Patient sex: M
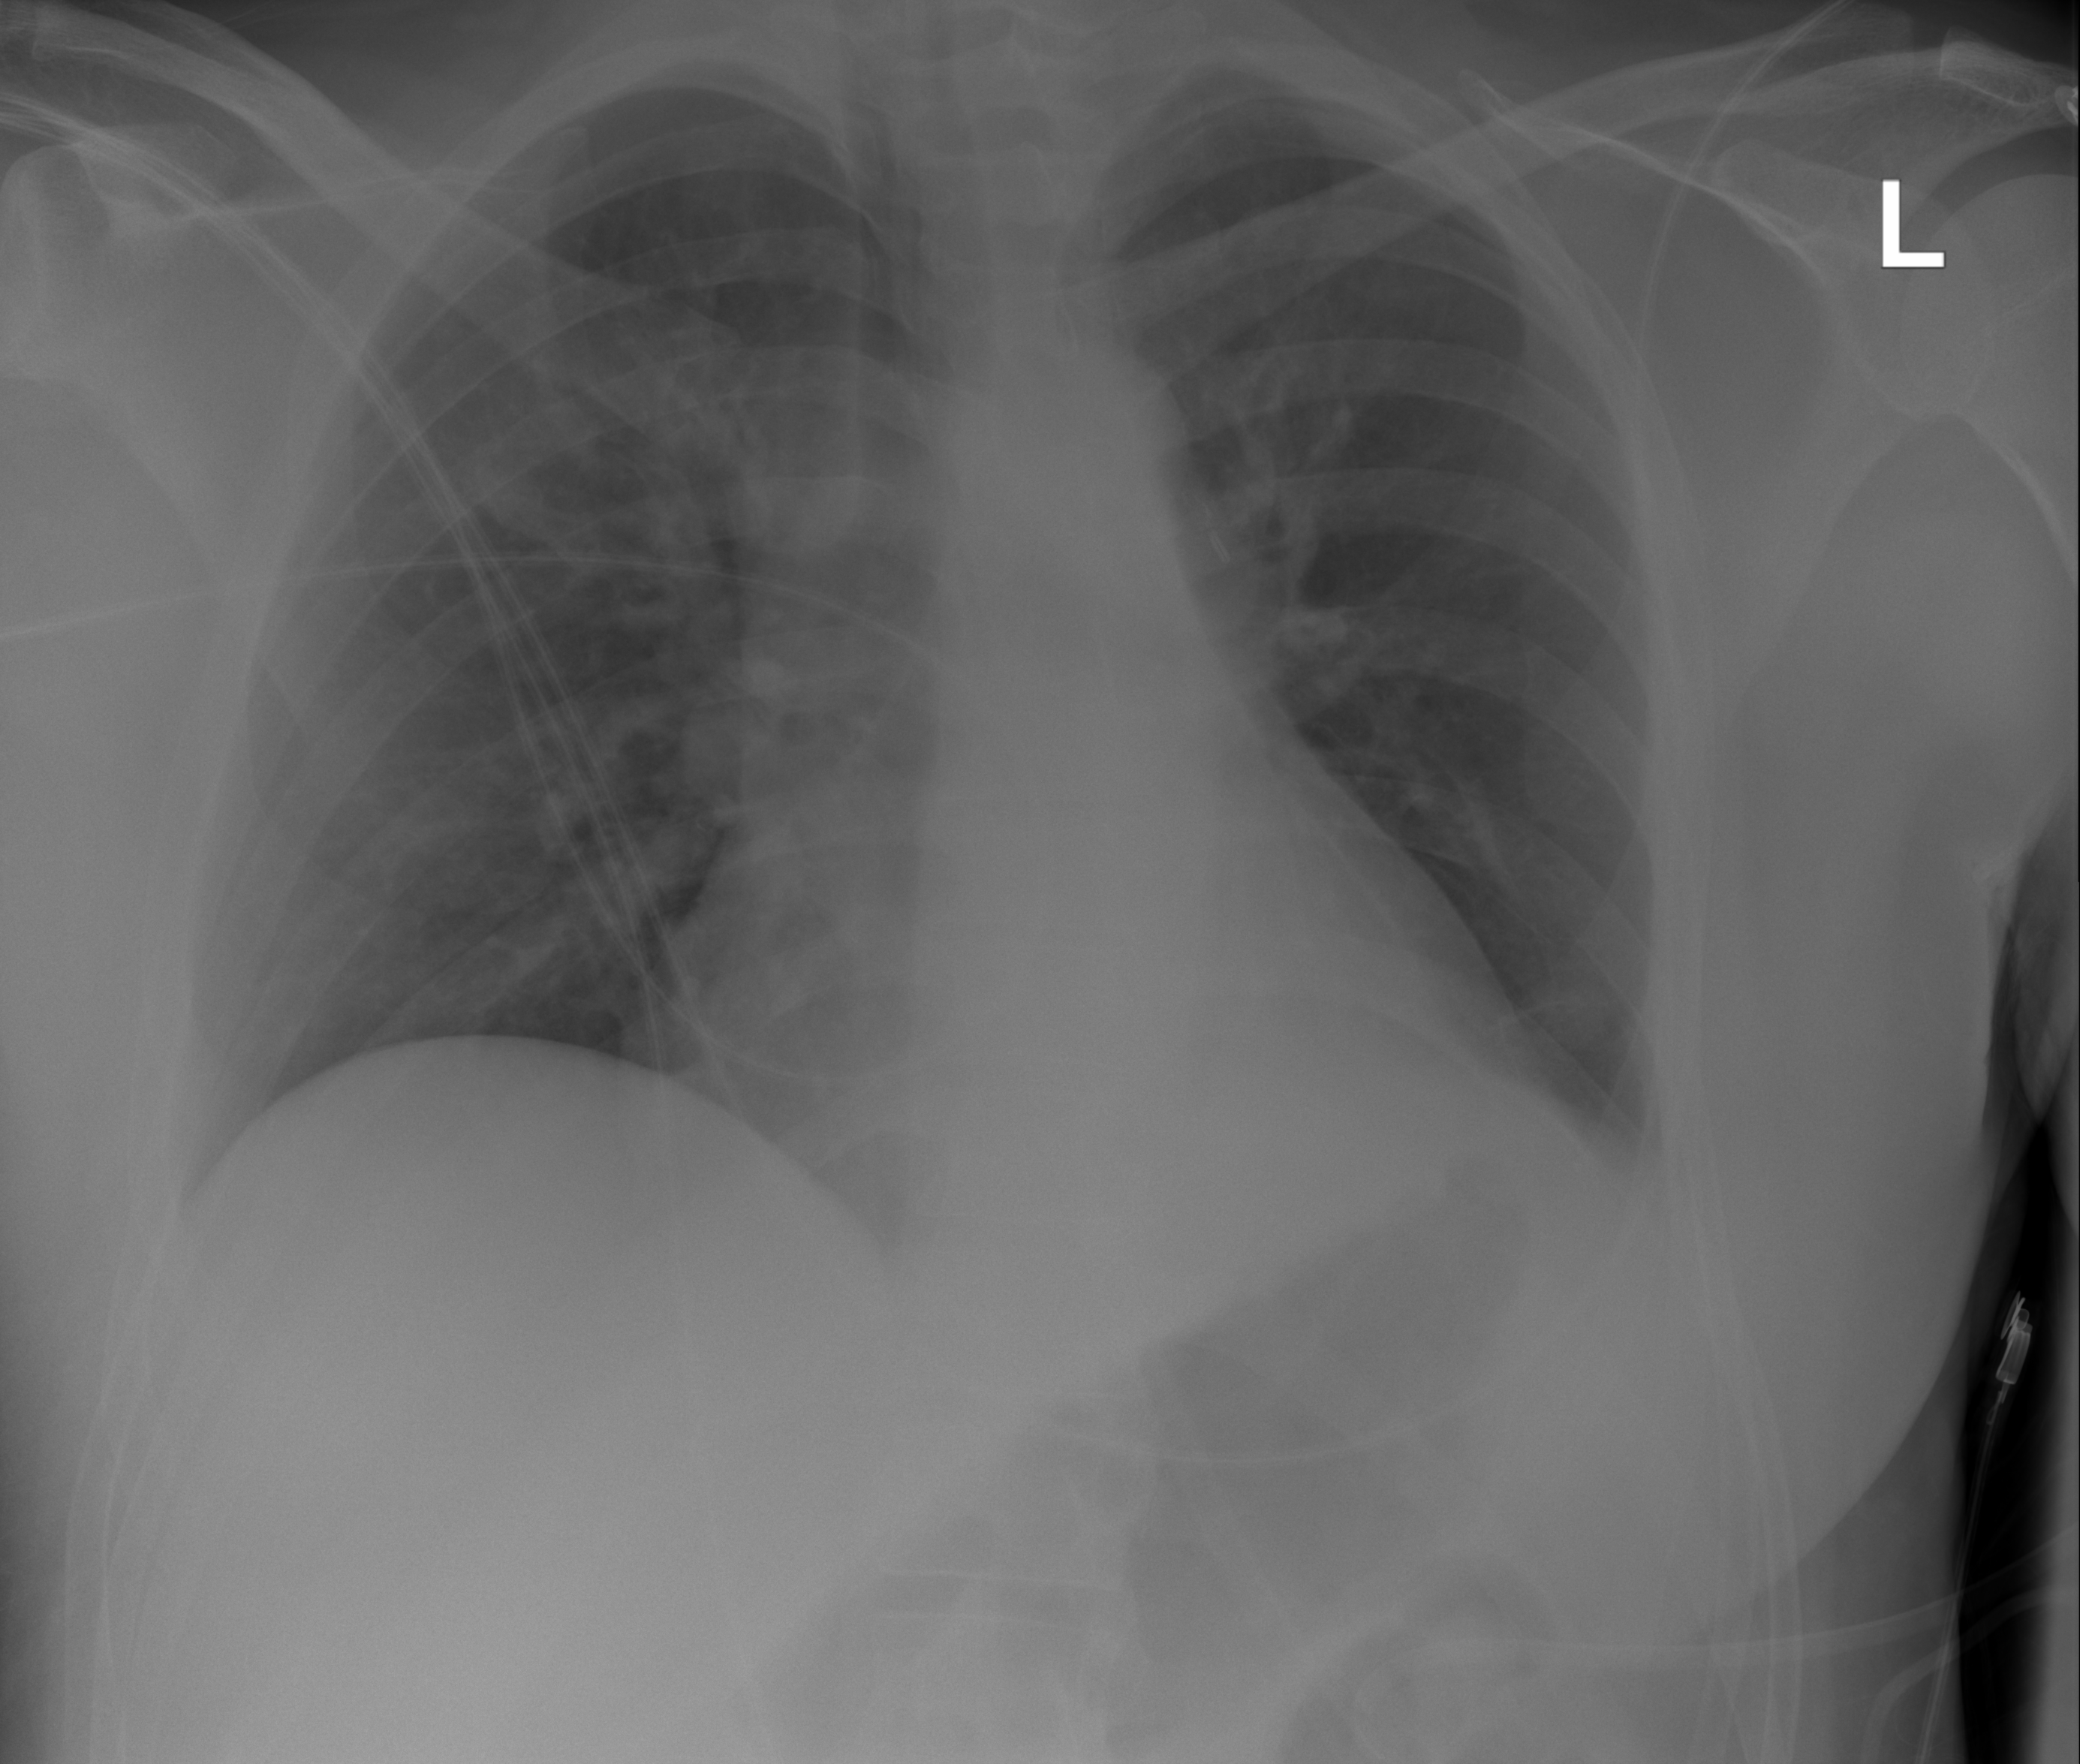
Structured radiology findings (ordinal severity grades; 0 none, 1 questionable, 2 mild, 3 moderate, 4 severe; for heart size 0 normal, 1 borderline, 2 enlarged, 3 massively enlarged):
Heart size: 2
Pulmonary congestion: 0
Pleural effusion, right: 0
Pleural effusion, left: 0
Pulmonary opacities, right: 0
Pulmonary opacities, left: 0
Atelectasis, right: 0
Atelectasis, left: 2